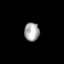
Tissue: skin
Cell type: Epithelial cells
Senescence score: 0.2559
Nuclear area (px): 274
Mean DAPI intensity: 167.631